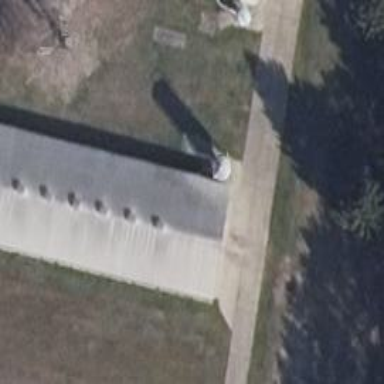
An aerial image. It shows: Silo structure created by man.